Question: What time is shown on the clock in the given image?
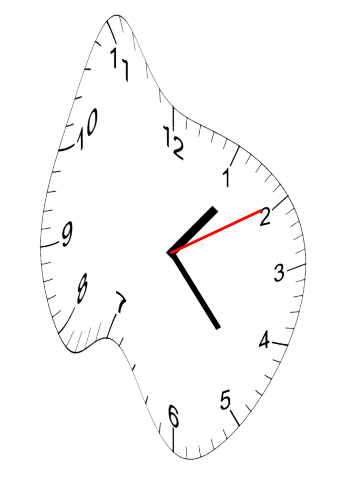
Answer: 01:23:10